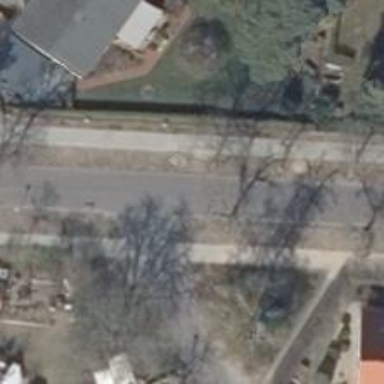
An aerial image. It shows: Residential road with asphalt surface. Both sides have sidewalks.